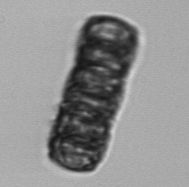
Label: Paralia_sulcata